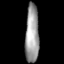
Tissue: lung
Cell type: Epithelial cells
Senescence score: 0.1476
Nuclear area (px): 790
Mean DAPI intensity: 154.477